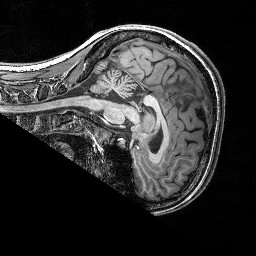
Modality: T1w
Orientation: sagittal
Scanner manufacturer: siemens
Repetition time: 2.25 s
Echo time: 0.00418 s